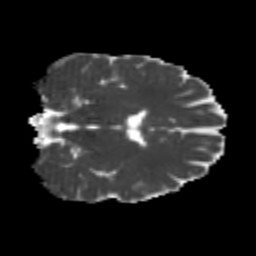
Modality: MD
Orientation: coronal
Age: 22
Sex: male
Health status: healthy
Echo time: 0.074 s